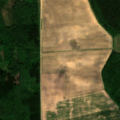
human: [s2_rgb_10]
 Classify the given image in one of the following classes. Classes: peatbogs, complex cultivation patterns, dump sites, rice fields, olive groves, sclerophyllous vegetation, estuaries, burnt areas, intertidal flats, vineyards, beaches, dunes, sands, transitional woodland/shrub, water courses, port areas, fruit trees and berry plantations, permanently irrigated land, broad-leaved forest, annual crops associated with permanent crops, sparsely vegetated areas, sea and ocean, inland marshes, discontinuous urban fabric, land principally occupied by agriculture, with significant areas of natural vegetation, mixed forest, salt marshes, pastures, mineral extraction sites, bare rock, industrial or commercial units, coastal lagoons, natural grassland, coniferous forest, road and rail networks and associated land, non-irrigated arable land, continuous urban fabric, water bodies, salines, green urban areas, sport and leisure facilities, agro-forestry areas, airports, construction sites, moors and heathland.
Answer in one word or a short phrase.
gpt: non-irrigated arable land, broad-leaved forest, coniferous forest